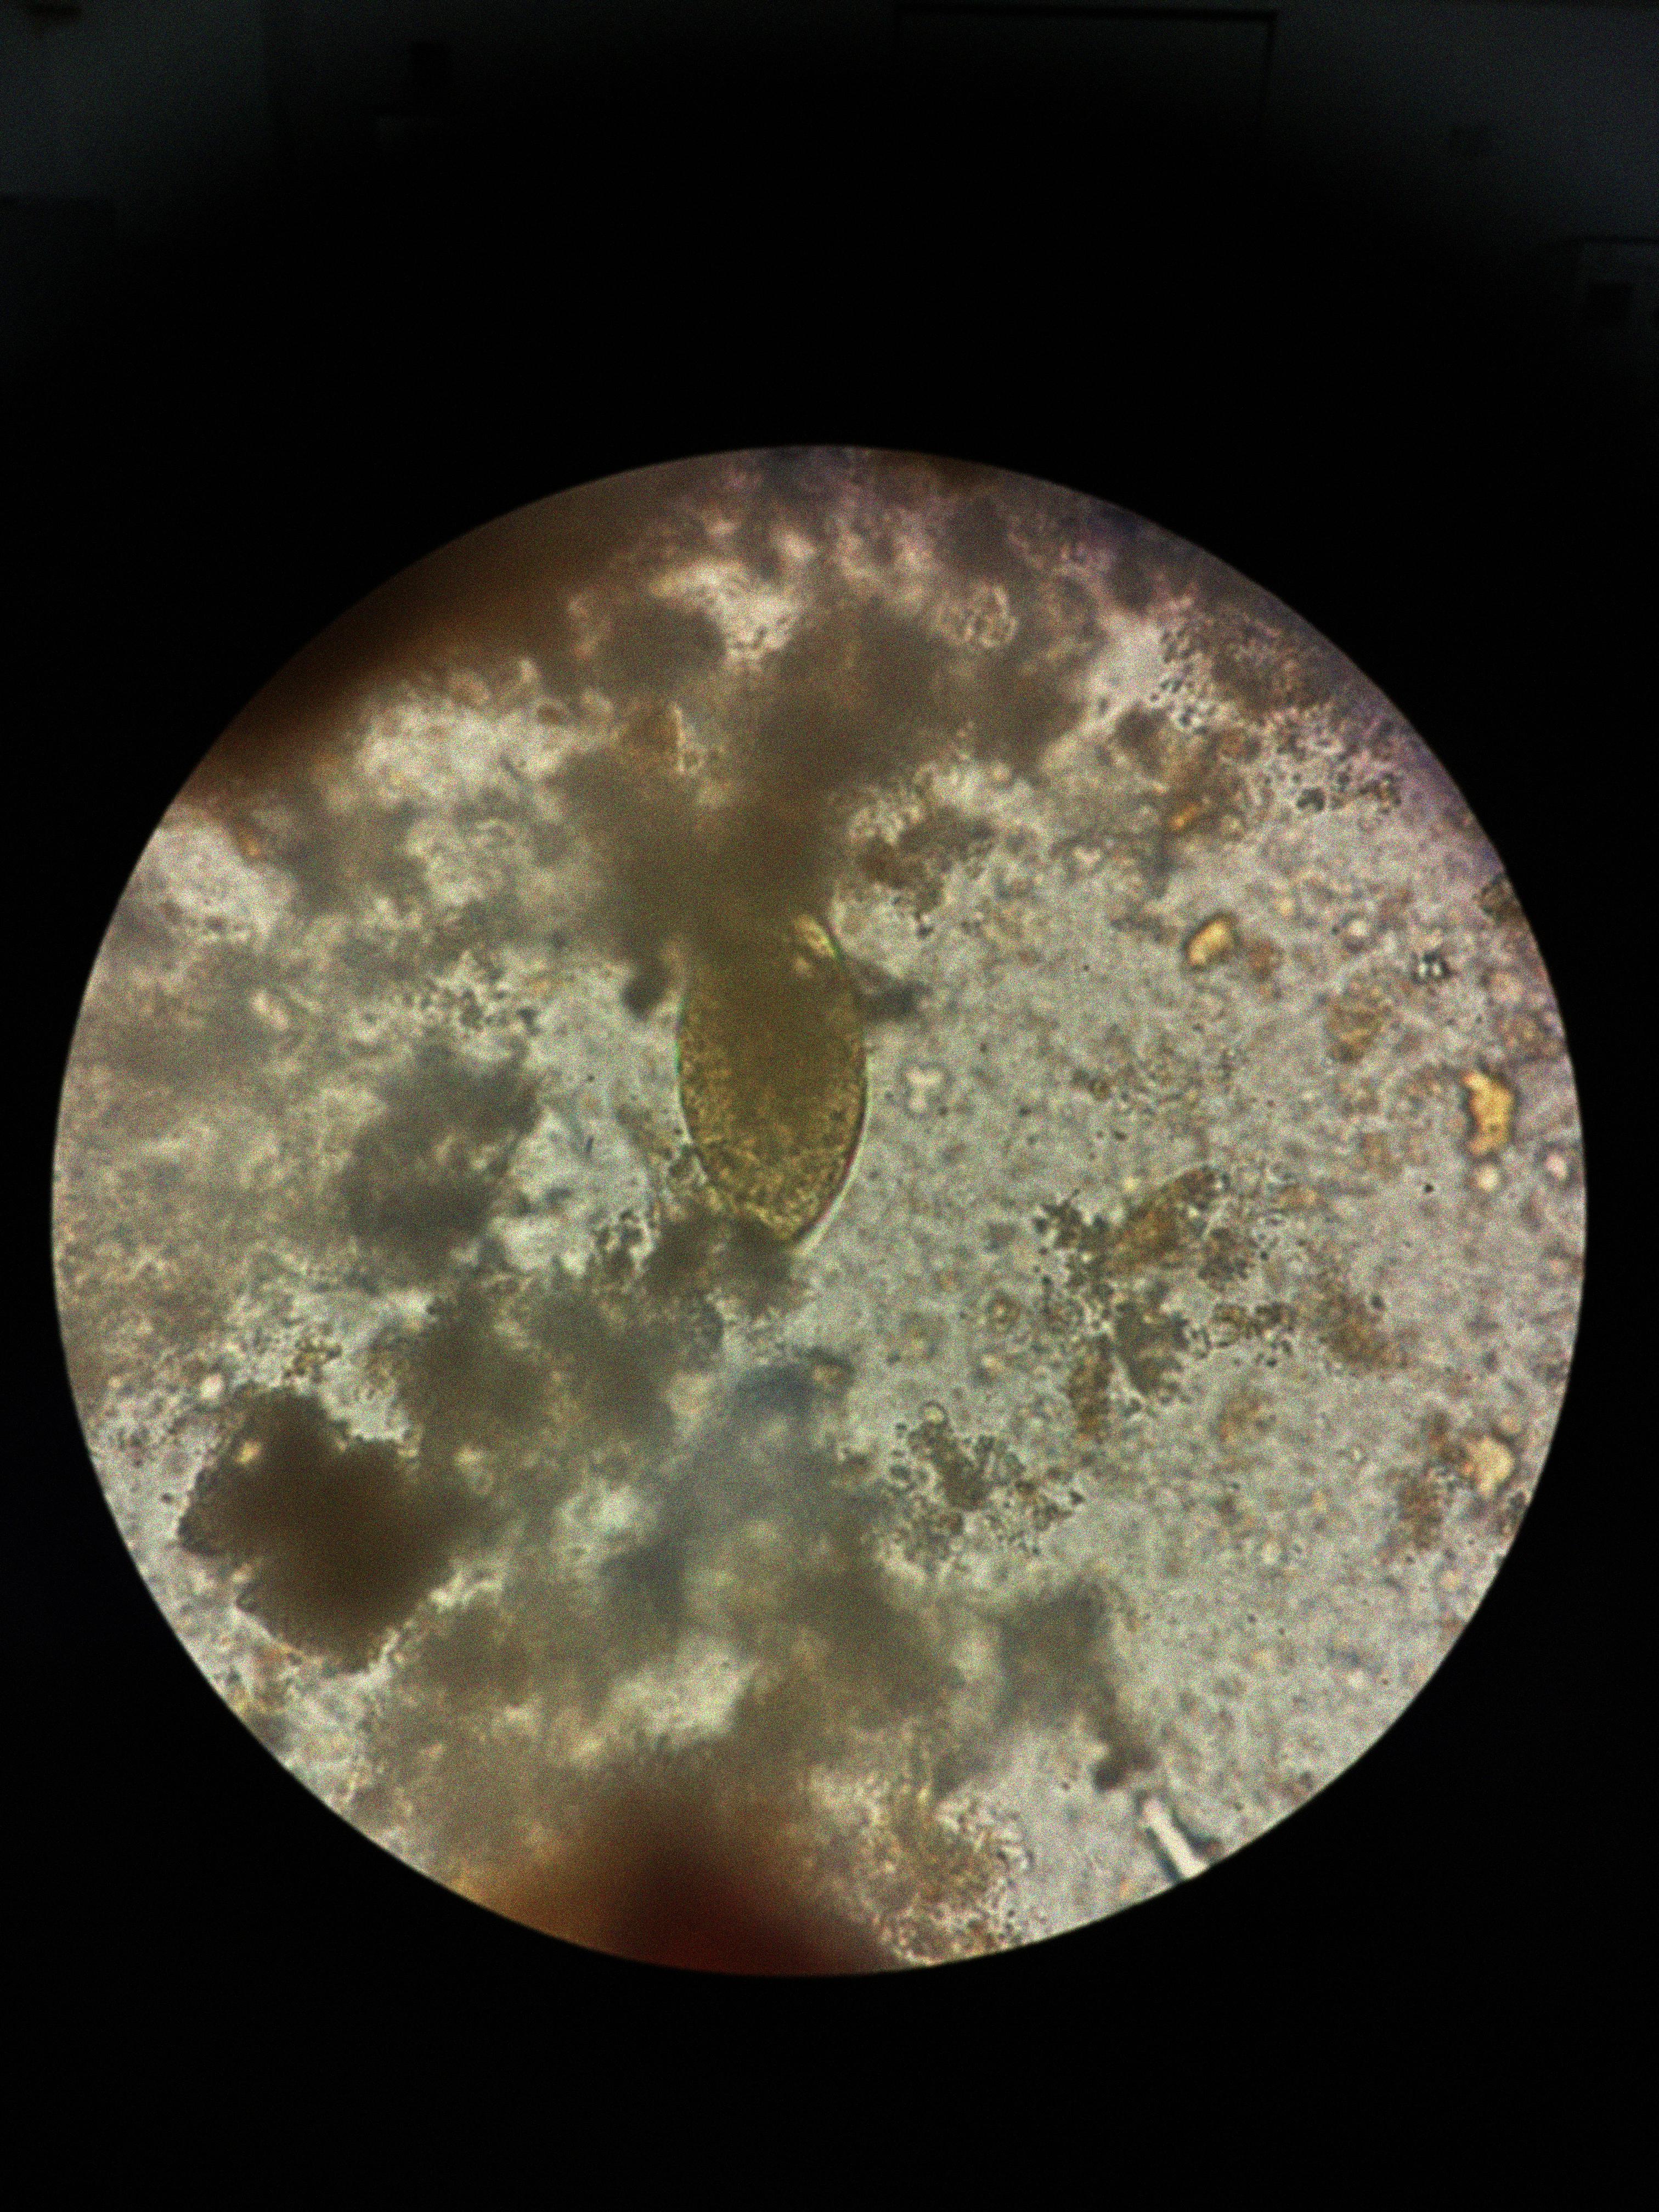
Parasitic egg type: Fasciolopsis buski